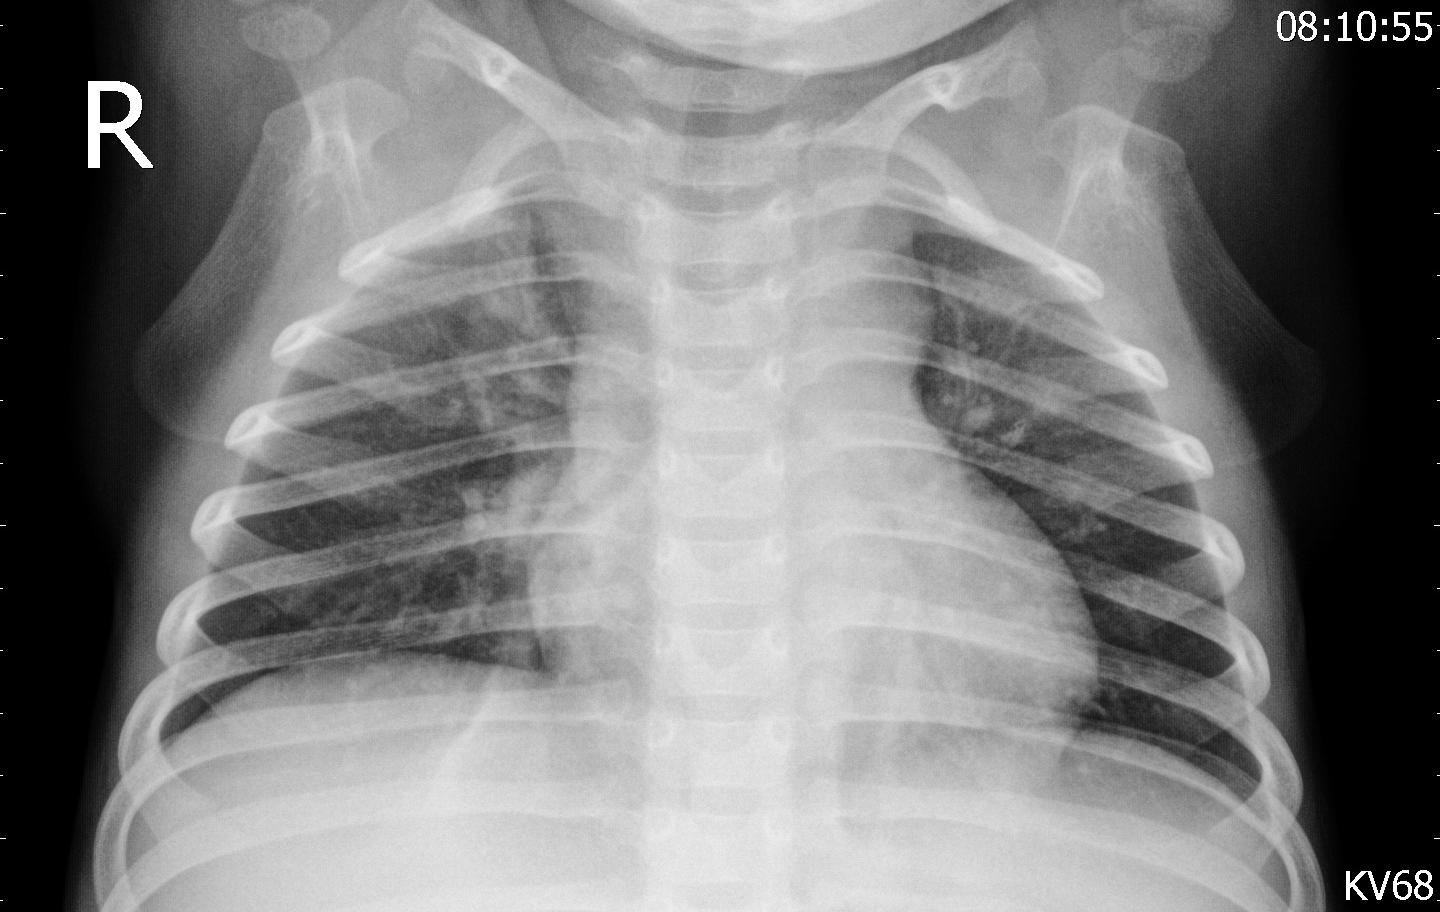
Diagnosis: PNEUMONIA